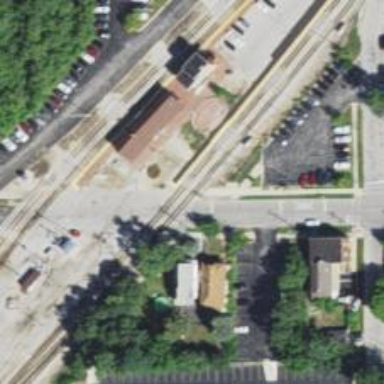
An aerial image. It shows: Railway crossing.